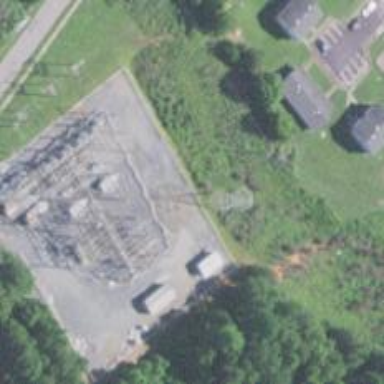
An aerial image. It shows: There is distribution substation enclosed by fence.